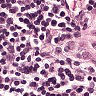
Metastatic tissue present: no